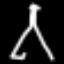
Label: The Eiffel Tower